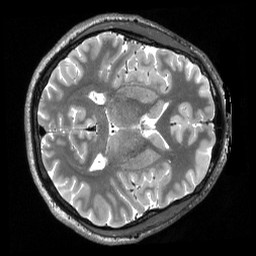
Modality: T2w
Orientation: axial
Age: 20
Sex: male
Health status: healthy
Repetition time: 3.2 s
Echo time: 0.563 s